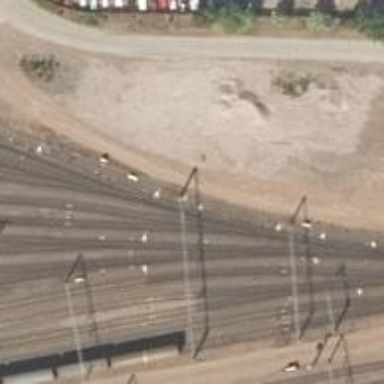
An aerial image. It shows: Railway yard in service.